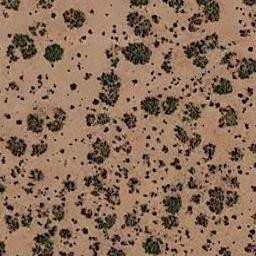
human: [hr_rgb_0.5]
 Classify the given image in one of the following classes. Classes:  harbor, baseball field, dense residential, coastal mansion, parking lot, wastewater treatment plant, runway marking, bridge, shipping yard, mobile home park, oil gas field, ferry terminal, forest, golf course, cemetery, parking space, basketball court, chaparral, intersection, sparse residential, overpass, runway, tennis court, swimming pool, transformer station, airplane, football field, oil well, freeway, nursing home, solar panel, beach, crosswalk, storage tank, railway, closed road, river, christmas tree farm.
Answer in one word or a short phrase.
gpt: chaparral